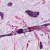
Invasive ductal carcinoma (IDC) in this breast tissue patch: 1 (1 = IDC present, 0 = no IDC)